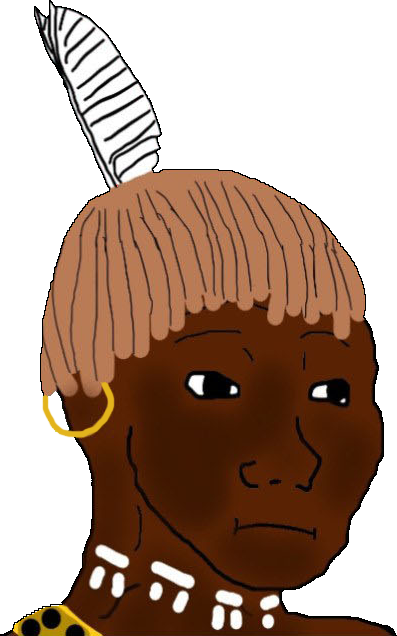
Label: 5_Blackjak